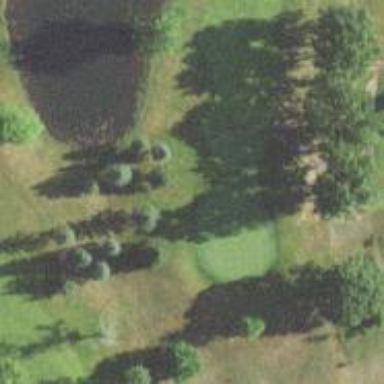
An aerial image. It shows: Golf hole.